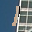
Label: 1